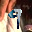
Label: 9